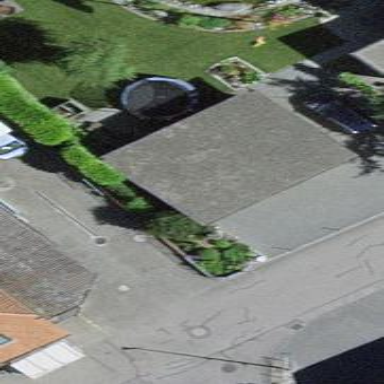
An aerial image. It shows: Garage.